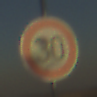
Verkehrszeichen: Geschwindigkeit30
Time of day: SunriseSunset
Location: Outdoor (Nature)
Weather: Clear
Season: NotSpecified
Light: Natural